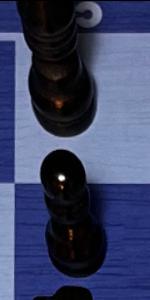
Label: Pawn_Black